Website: walmart
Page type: account-selection
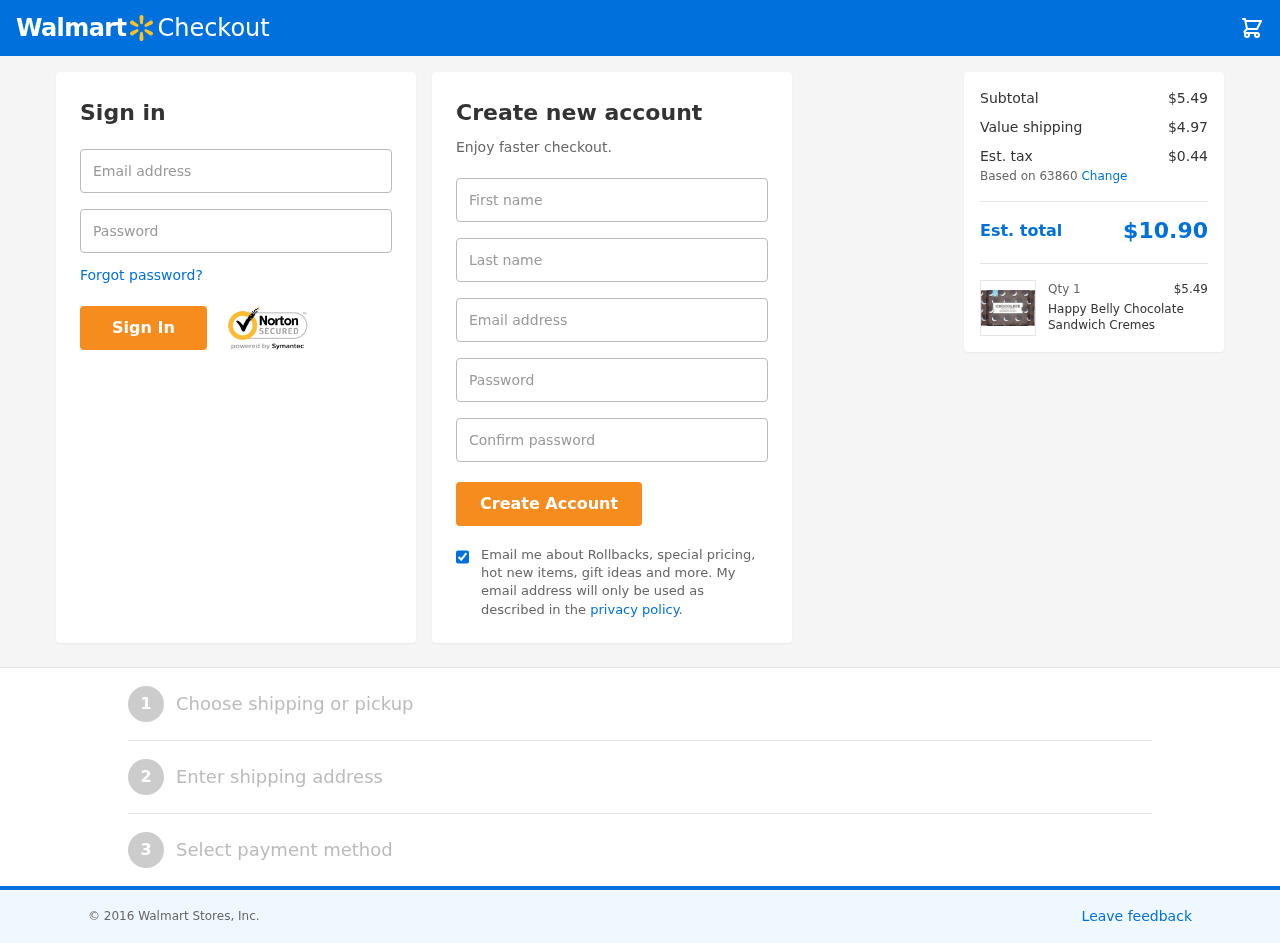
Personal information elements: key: PII_EMAIL
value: jdiaz@hotmail.com
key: PII_FIRSTNAME
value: Jennifer
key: PII_LASTNAME
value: Diaz
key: PII_LOGIN_USERNAME
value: jennifer_diaz
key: PII_POSTCODE
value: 63860
Product elements: key: PRODUCT1_NAME
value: Happy Belly Chocolate Sandwich Cremes
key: PRODUCT1_PRICE
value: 5.49
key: PRODUCT1_QUANTITY
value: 1
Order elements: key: ORDER_SUBTOTAL
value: $5.49
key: ORDER_SHIPPING_COST
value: $4.97
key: ORDER_TAX
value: $0.44
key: ORDER_TOTAL
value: $10.90